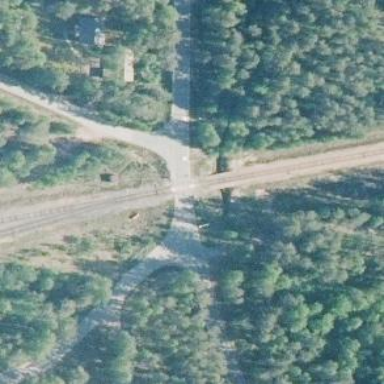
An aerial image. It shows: Level crossing with lights and saltire.